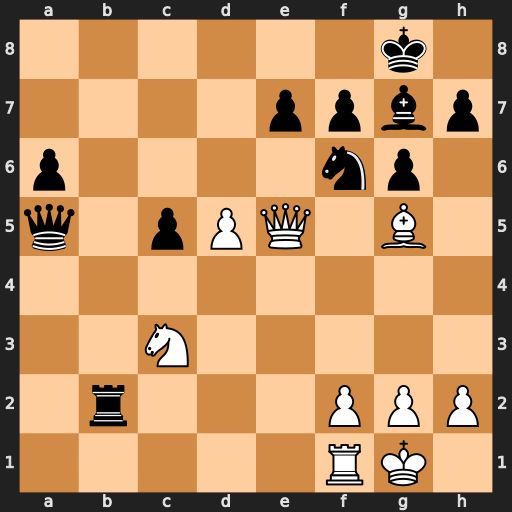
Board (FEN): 6k1/4ppbp/p4np1/q1pPQ1B1/8/2N5/1r3PPP/5RK1
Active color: w
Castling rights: -
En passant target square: -
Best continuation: Qxe7 Qxc3 Qd8+ Bf8 Bxf6